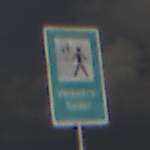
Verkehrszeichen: Verkehrshelfer
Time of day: MorningAfternoon
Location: Outdoor (Nature)
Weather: PartlyCloudy
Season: NotSpecified
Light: Natural